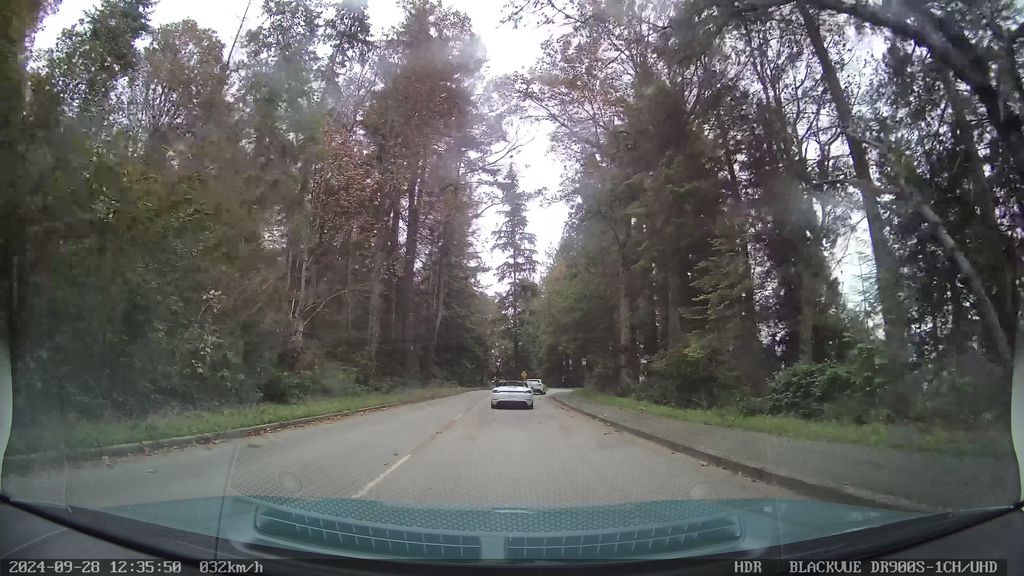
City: vancouver